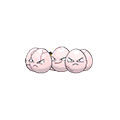
Pok\u00e9mon: exeggcute